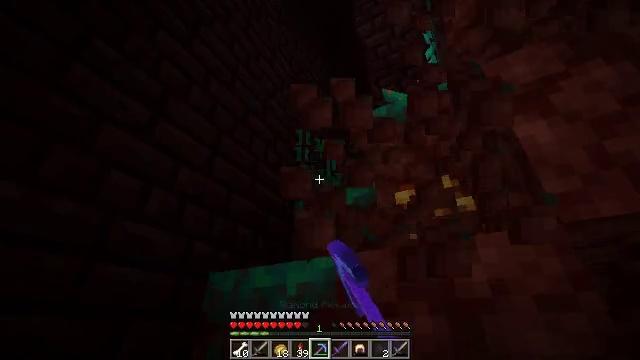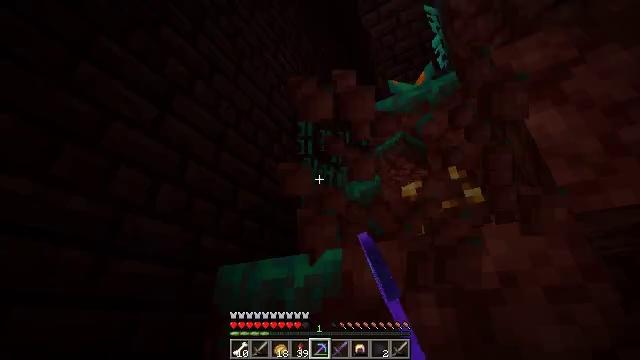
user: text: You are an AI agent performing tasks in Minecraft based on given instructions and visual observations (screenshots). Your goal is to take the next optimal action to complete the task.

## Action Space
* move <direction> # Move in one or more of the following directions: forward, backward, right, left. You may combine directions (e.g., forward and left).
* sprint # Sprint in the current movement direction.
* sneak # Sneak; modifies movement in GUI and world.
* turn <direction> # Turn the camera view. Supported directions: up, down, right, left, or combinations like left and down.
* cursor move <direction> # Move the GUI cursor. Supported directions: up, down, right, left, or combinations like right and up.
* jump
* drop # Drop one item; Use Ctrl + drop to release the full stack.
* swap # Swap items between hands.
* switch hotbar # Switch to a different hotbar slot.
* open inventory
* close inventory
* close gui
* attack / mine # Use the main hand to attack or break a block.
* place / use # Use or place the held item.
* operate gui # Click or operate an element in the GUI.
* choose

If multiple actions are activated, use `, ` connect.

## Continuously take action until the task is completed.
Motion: motion action
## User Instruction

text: Break the warped roots with your hand.
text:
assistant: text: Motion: turn left and down, attack / mine
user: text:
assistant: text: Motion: attack / mine